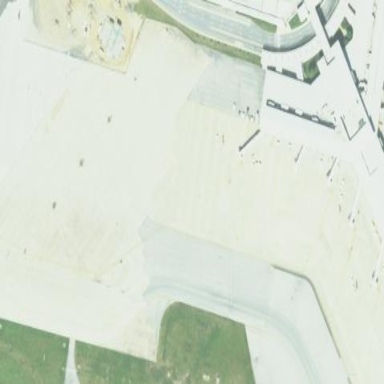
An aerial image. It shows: Apron at the airport.